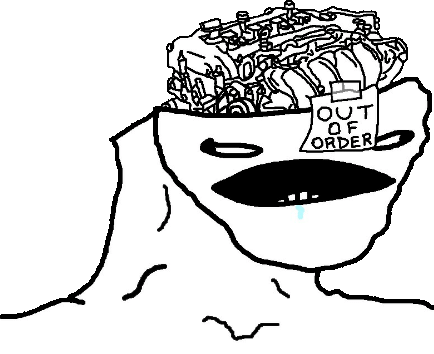
Label: 5_Brainlet